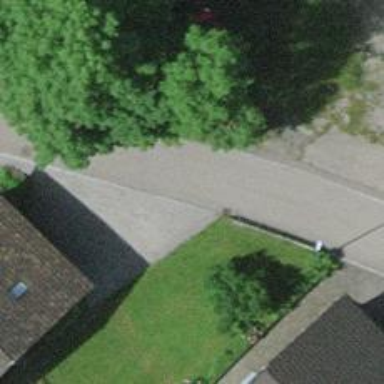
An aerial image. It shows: Smooth asphalt road in residential area.